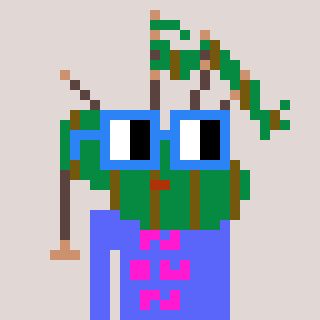
a pixel art character with square blue glasses, a bagpipe-shaped head and a purple-colored body on a warm background